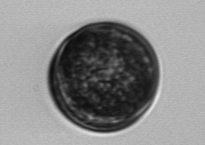
Label: Coscinodiscus